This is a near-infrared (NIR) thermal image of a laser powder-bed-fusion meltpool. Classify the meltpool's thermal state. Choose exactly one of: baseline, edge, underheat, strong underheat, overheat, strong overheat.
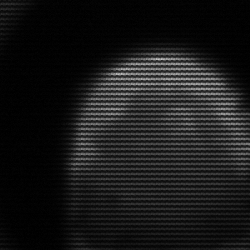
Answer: edge